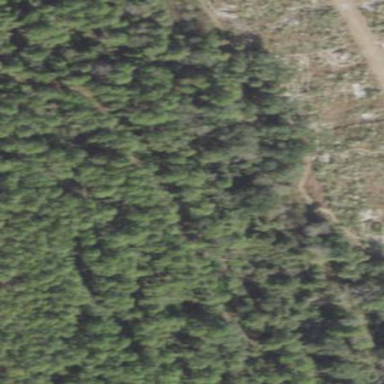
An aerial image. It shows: Forest area predominantly covered with needle-leaved trees.